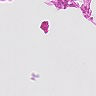
Metastatic tissue present: no